Field crop: maize
Growth stage: 2
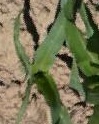
Species: maize